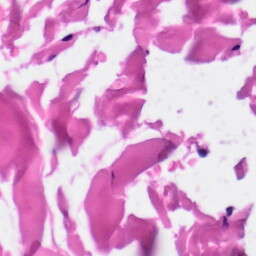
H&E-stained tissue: Skin